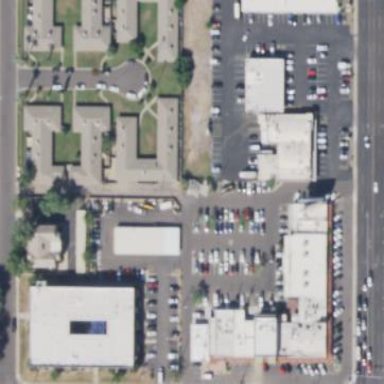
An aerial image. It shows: Retail building.